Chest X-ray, PA view. Patient: 25 years old, sex F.
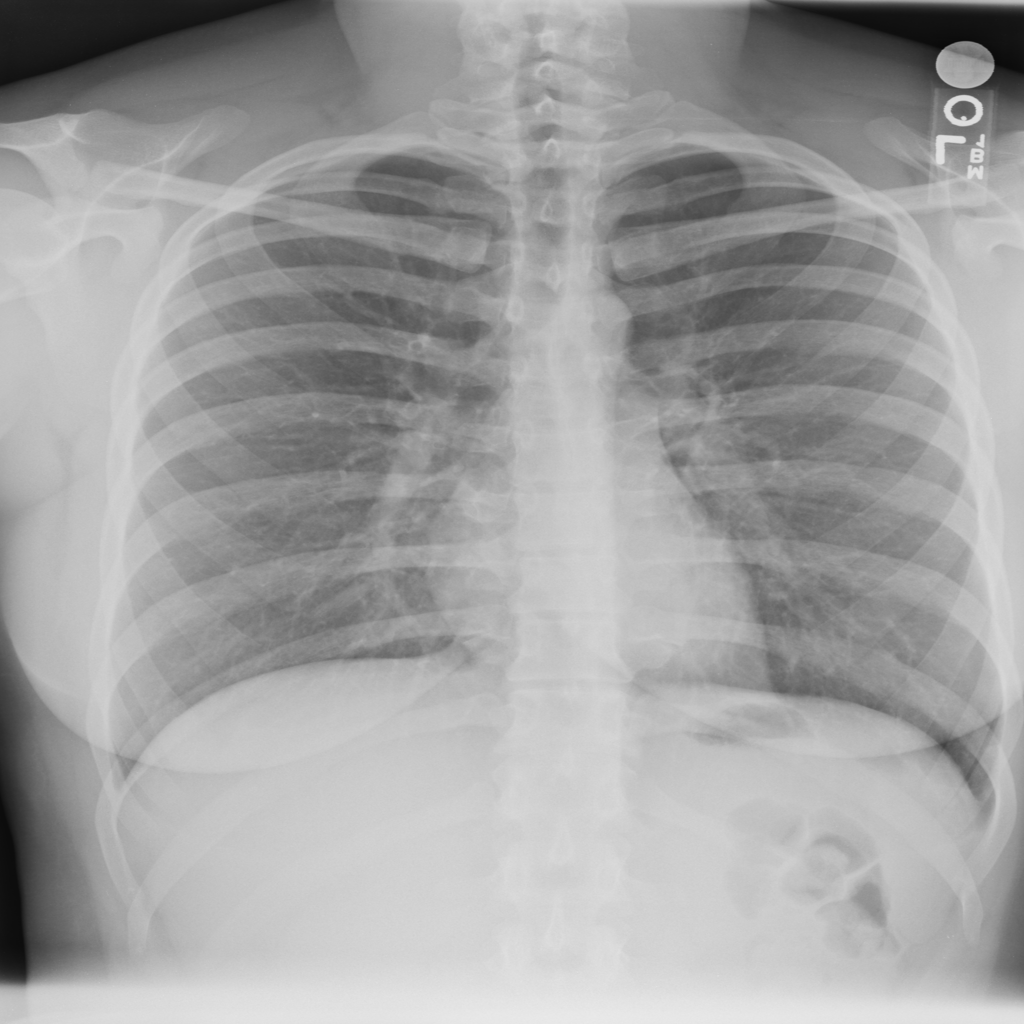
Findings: No Finding